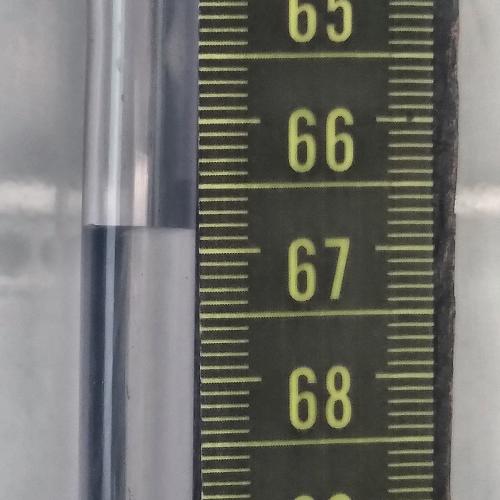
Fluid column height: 66.8 cm